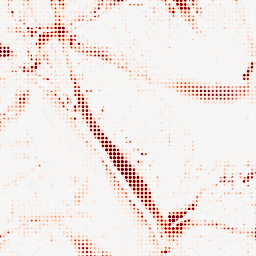
Category: morphological
Decomposition family: morphological_ellipse
Decomposition parameters: operation: opening
width: 30
height: 30
Upsampling method: sinc_hamming
Upsampling parameters: scale: 8
kernel_size: 4
Upsampling scale: 8